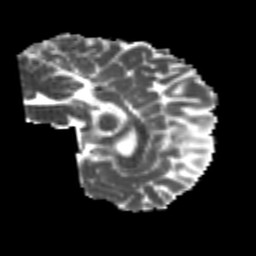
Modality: MD
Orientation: sagittal
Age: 20
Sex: male
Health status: healthy
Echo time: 0.074 s